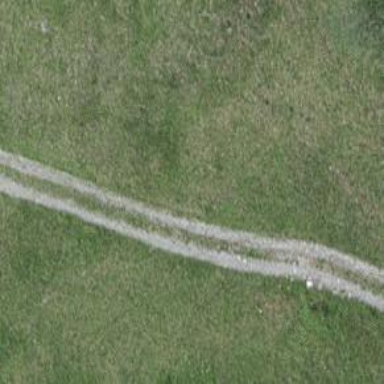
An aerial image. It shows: Compacted grade3 forestry track for forestry vehicles.